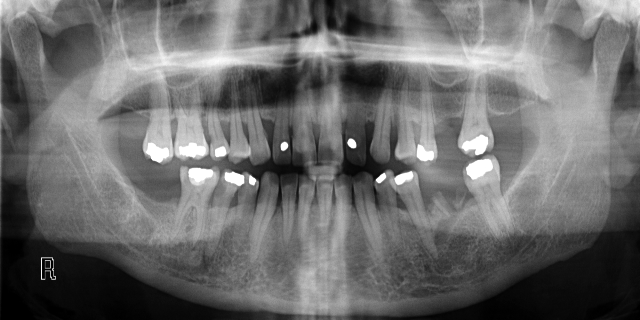
adult